Question: am making a website and want to add a view ticker, I have enabled this module, however when I click view ticker it comes up with this error. internal service error.
However when I click for example the HTML list, there is no errors.
any ideas why this is showing, or how it can be fixed.

As you can see on the image, when I want to enable to views ticker its given me the error..
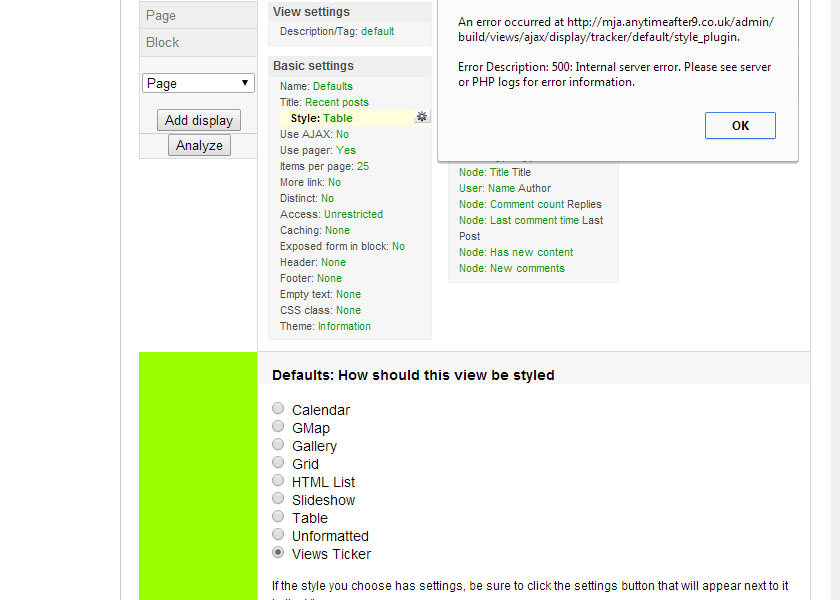
Answer: Clear cache!!
if that dont work, uninstall and then install again! that should do the trick.
and if that dont work might be permissions.